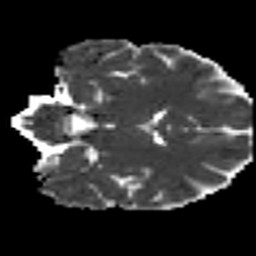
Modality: MD
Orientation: coronal
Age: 28
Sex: female
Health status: healthy
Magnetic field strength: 3 T
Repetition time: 9 s
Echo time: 0.093 s